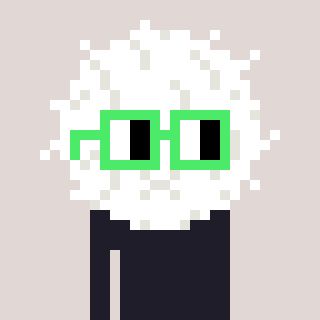
a pixel art character with square light green glasses, a cottonball-shaped head and a yellow-colored body on a warm background